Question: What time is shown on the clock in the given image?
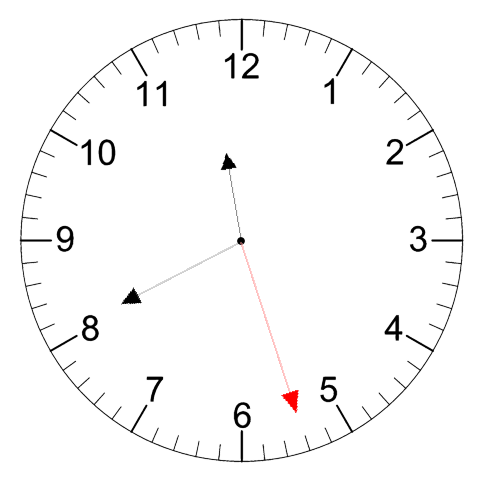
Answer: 11:40:27